Field crop: maize
Growth stage: 1
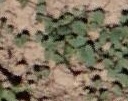
Species: convolvulus